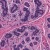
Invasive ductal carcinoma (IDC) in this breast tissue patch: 0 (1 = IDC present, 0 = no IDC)